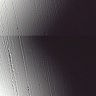
Metastatic tissue present: no